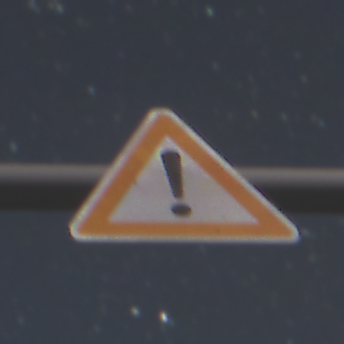
Verkehrszeichen: Gefahrenstelle
Umgebung: Outdoor, Nature
Tageszeit: Night
Wetter: Clear
Licht: Natural
Jahreszeit: NotSpecified
Kontrast: HighContrast